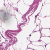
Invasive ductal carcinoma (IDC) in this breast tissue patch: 0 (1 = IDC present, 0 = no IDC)